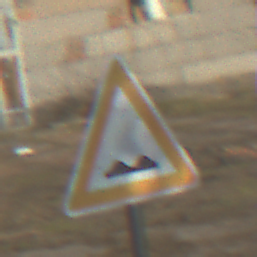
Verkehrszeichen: UnebeneFahrbahn
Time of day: MorningAfternoon
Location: Outdoor (Suburban)
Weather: PartlyCloudy
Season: NotSpecified
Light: Natural